Field crop: tomato
Growth stage: 1
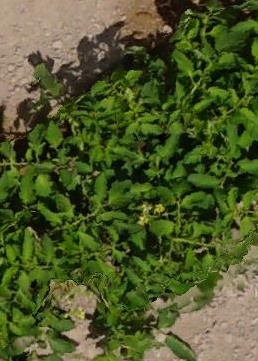
Species: tomato